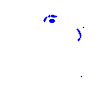
Particle: pion